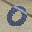
Label: 0